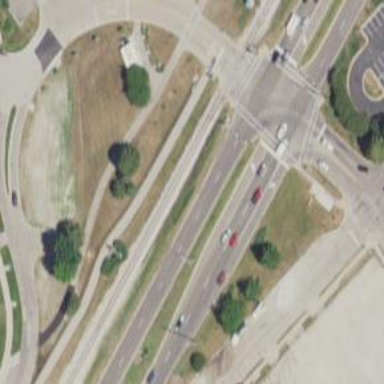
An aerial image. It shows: Trunk highway.